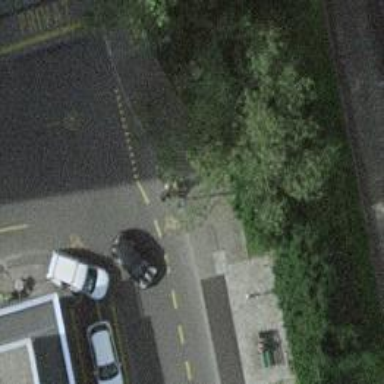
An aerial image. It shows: Residential road with asphalt surface. There is opposite lane cycleway on the left side.